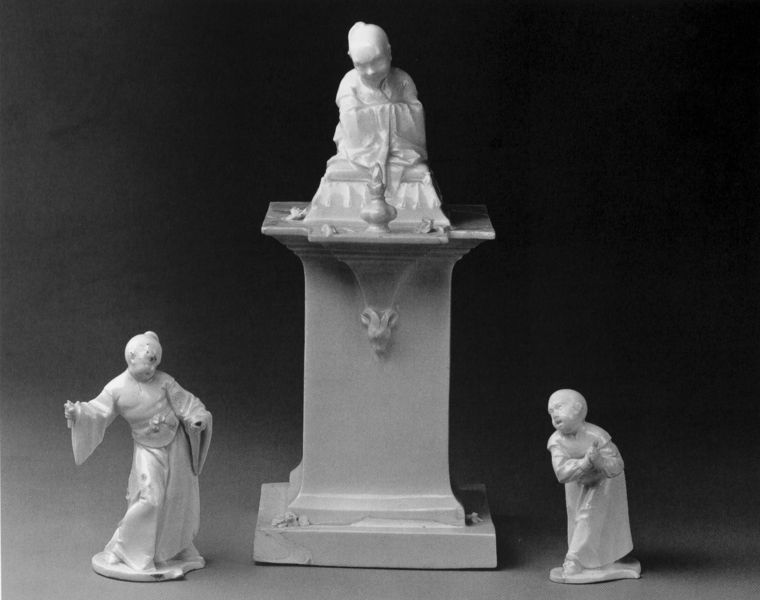
Titel: Götzenbild auf hohem Sockel
Künstler: Franz Anton Bustelli
Standort: München
Institution: Nymphenburg, Sammlung Bäuml
Schlagwörter: gruppe, mann, schatten, umhang, weiß, menschen, sitzen, frau, frisur, grau, lampe, licht, marmor, männer, profil, schwarz, säule, tanz, arme, falten, kleidung, knoten, sockel, stehen, ärmel, hände, figur, gewand, haare, mantel, sitzend, drei, gewänder, kind, tanzen, frontal, gebeugt, kinder, keramik, skulptur, ton, vase, beine, sprung, bewegen, dutt, japan, sitz, knaben, klein, figuren, kissen, könig, thron, dekoration, gefaltet, zopf, glatze, kerze, stufen, kontrapost, plastik, plinthe, podest, edel, foto, fotografie, oben, photographie, spiel, stütze, gefäß, flamme, porzellan, rechteck, glatzen, clown, hocken, asien, deko, schwarzweiß, knien, asiatisch, kittel, beten, enface, lustig, photo, chinesisch, china, nippes, verschränkt, gesims, skulpturen, plastiken, singen, andacht, schwingen, mönch, verbeugen, mönche, konsole, postament, figuretten, porzelan, kleinplastik, putti, ensemble, aufnahme, porcellan, klagen, tradition, bauchband, wiegen, defekt, erhöht, riesig, beschädigt, thronen, bewegungen, kimono, chinoiserie, asia, fernost, samurai, buddhismus, figürchen, meditation, hindu, ming, chinesen, samurei, porzellanfiguren, agraffe, andachr, ansacht, buddha, gewnder, kimonos, medietieren, porzellanfigur, widderkopf, traditionell, weißes gold, firurinen, verkreuzt, ernst barlach, weiße skulptur